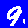
Digit: 9